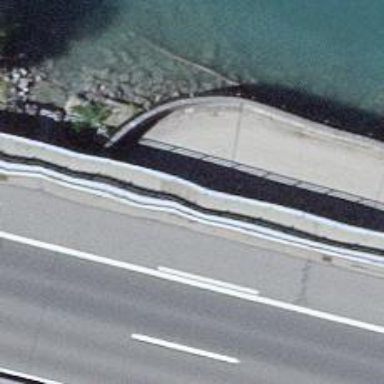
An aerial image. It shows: Retaining wall.